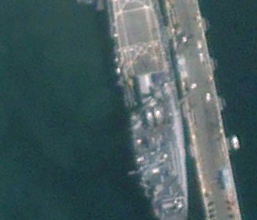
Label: combat